Field crop: tomato
Growth stage: 1
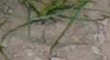
Species: cyperus